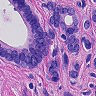
Metastatic tissue present: yes